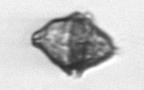
Label: Kryptoperidinium_triquetrum